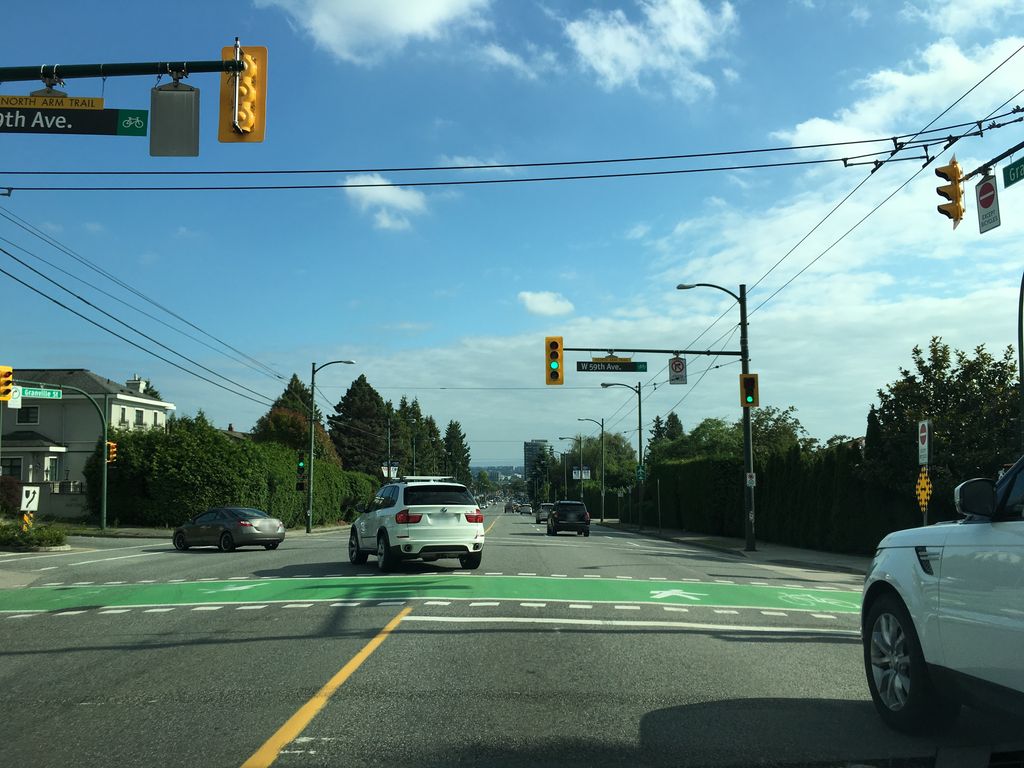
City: vancouver